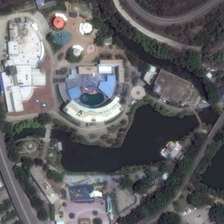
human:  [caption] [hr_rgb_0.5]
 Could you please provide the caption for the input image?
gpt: some buildings and green trees are in a resort with a pond .

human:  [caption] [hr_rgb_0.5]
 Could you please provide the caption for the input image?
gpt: some buildings and green trees are in a resort with a pond .

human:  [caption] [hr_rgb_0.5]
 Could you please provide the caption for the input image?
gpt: some buildings and green trees are in a resort with a pond .

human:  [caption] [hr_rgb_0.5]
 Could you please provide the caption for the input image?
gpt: some buildings and green trees are in a resort with a pond .

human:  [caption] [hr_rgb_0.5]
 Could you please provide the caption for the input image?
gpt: some buildings and green trees are in a resort with a pond .